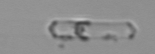
Label: Cerataulina_pelagica